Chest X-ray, PA view. Patient: 48 years old, sex F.
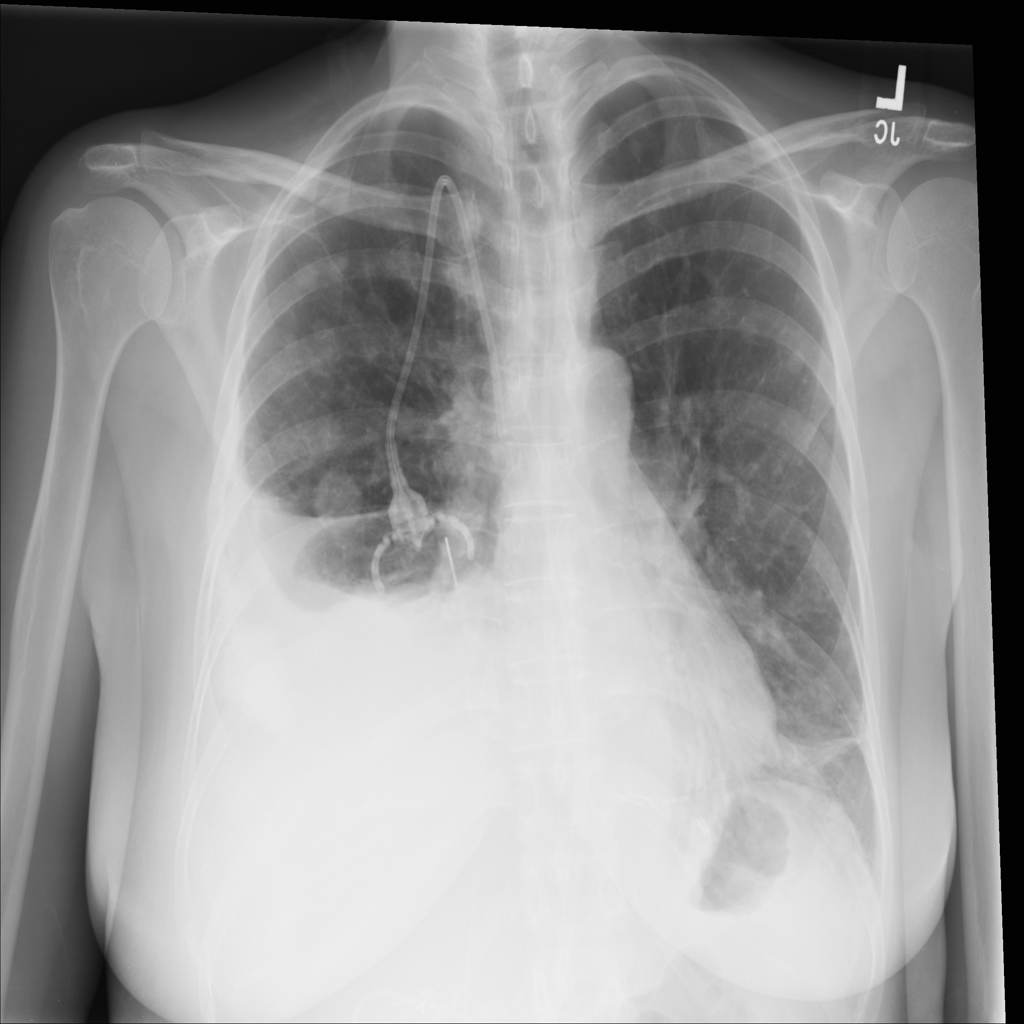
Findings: Atelectasis, Consolidation, Effusion, Nodule